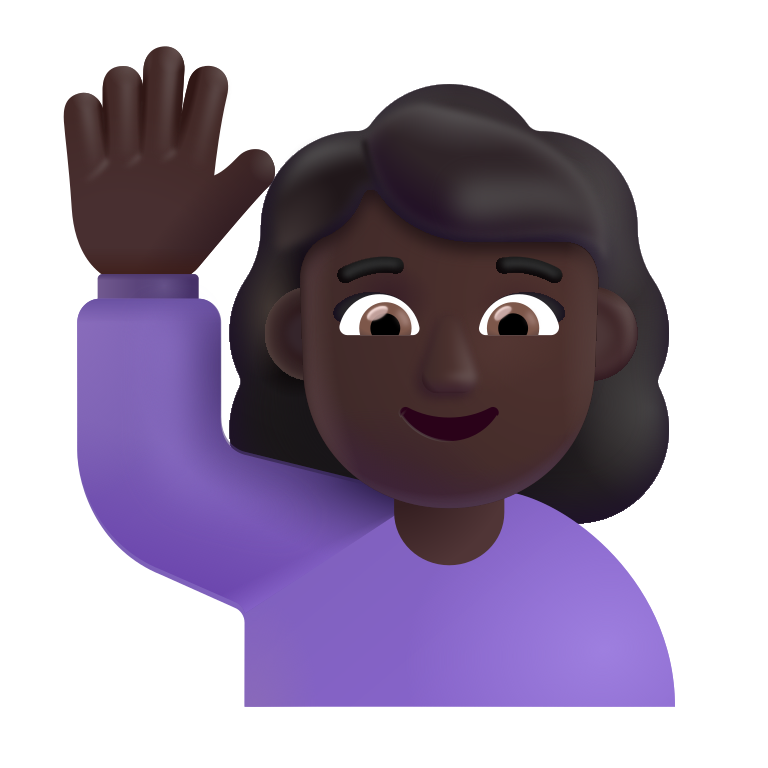
woman raising hand color dark